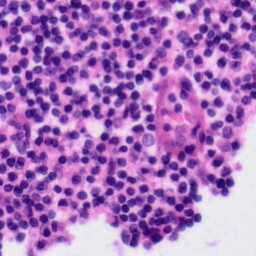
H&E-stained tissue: Tonsil